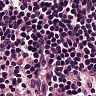
Metastatic tissue present: no